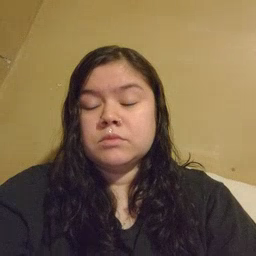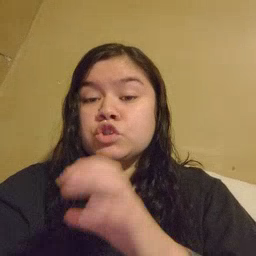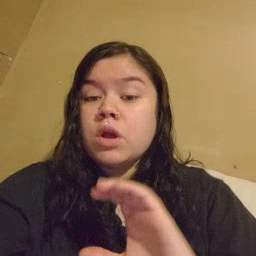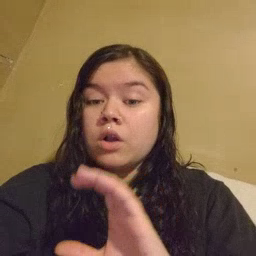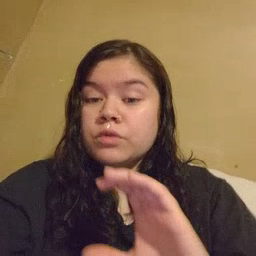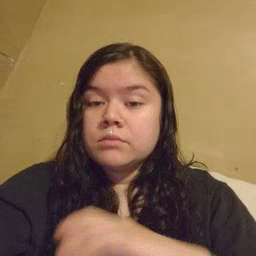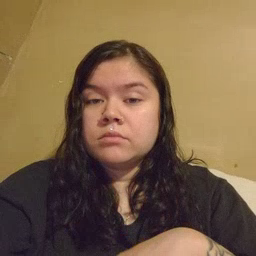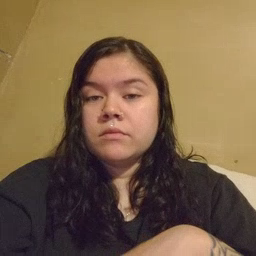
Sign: chocolate